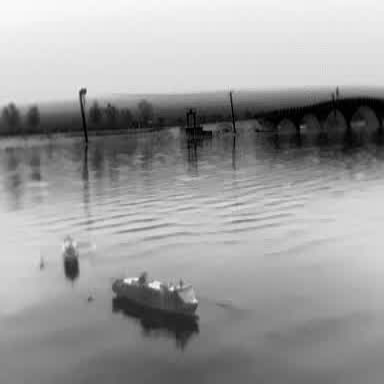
There is a liner in the infrared image.